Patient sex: M
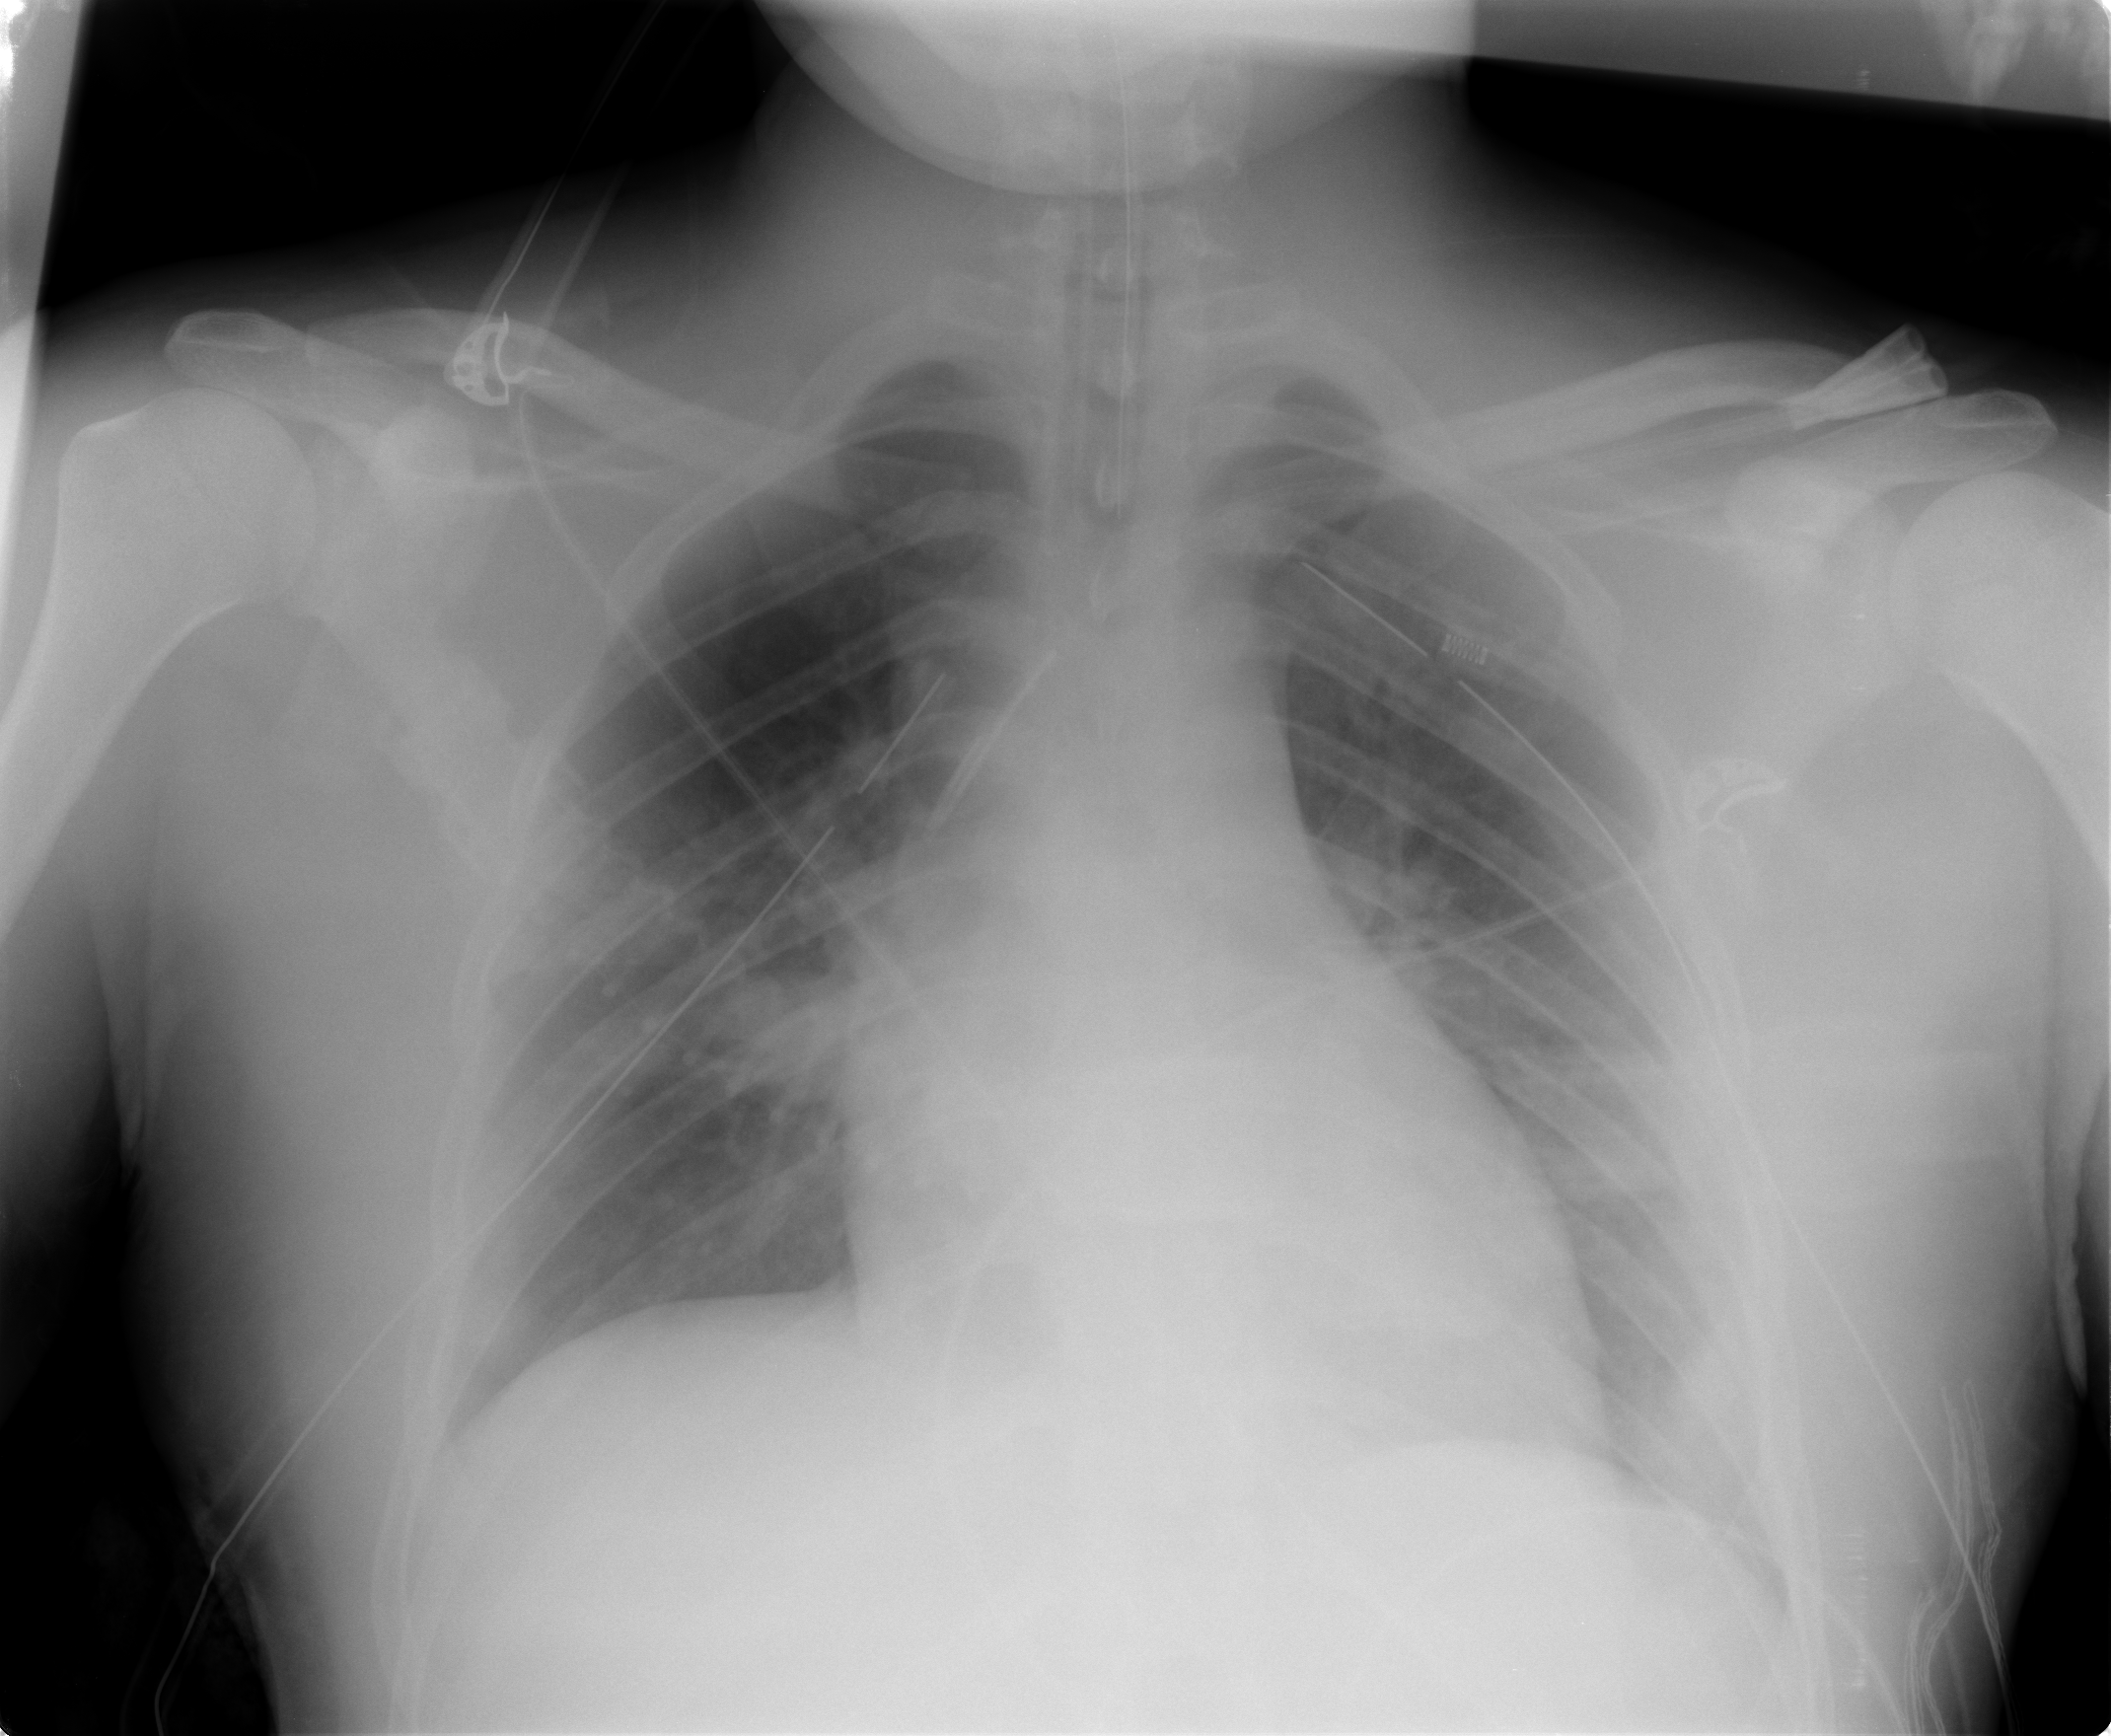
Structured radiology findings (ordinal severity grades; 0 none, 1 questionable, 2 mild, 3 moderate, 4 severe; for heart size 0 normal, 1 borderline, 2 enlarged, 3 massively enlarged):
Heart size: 0
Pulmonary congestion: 0
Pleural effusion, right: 0
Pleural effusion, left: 0
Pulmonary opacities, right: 2
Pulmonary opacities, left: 2
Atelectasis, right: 0
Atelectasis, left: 2